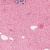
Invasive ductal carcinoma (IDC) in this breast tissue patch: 0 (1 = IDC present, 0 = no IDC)